Question: I am using XMLType column in some of my oracle database table. Earlier(in 11.2.0.2) the default storage type considered is CLOB. So If you issue a query for the XMLType columns, I can see the content of the column as XML string. But when I drop and re-create all the tables and inserted some data, I could not get the content of the XMLType columns. It simpley display the XMLType in the cloumn value. I have a doubt that whether the storage type is chaged in BINARY XML? So I issue the following alter statement:
'''
ALTER TABLE "MYSCHEMA"."SYSTEMPROP"
MODIFY ("XMLCOL")
XMLTYPE COLUMN "XMLCOL" STORE AS CLOB;
'''
Please note that there are already some data present in the table. Event after when I delete and insert a row, the content is showing as XMLType. I am using SQL developer UI tool. Can anybody suggest a way to fix this issue?
Edit:
Ok, Now we have decided that we will store the XMLType column content as SECURE FILE BINARY XML. So we have table like this:
'''
CREATE TABLE XMYTYPETEST
(
ID NUMBER(8) NOT NULL,
VID NUMBER(4) NOT NULL,
UserName VARCHAR2(50),
DateModified TIMESTAMP(6),
Details XMLType
)XMLTYPE COLUMN Details STORE AS SECUREFILE BINARY XML;
Insert into XMYTYPETEST values(10001,1,'XXXX',sysdate,'<test><node1>BLOBTest</node1></test>');
Select * from XMYTYPETEST;
'''
The XMLType colum is displayed as "SYS.XMLType" in sql developer. So how to get the content of the binary XML?

Edit:
SELECT x.ID,x.Vid, x.details.getCLOBVal() FROM XMYTYPETESTx where x.ID=100000;
The above query works out for me finally.
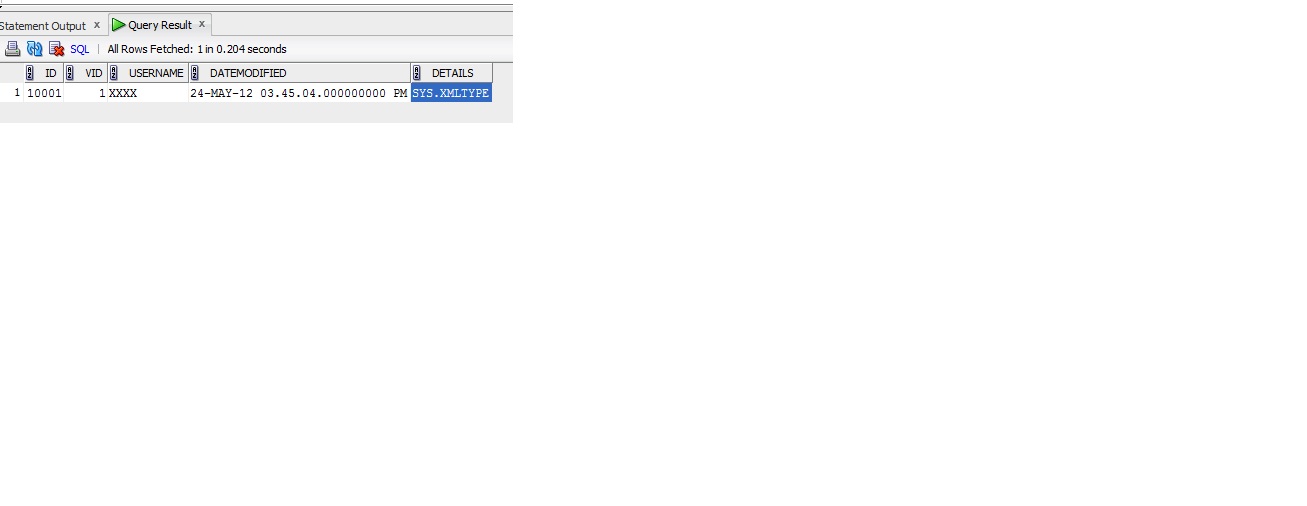
Answer: The for xmldata inside oracle database is either CLOB or Binary.
And it defaults to Binary storage in 11g.
But irrespective of the storage, your queries on the xmltype column should yield you consistent results.
The way to get the content of an xmltype column using queries does not change.
- - -
These are some of the ways data within xml is extracted.
Hope this helps.